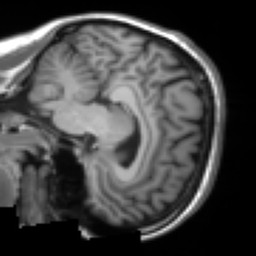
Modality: T1w
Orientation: sagittal